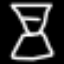
Label: hourglass